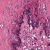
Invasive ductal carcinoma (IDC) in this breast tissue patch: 0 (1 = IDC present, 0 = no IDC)